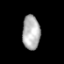
Tissue: prostate
Cell type: T cells
Senescence score: 0.3498
Nuclear area (px): 589
Mean DAPI intensity: 178.284